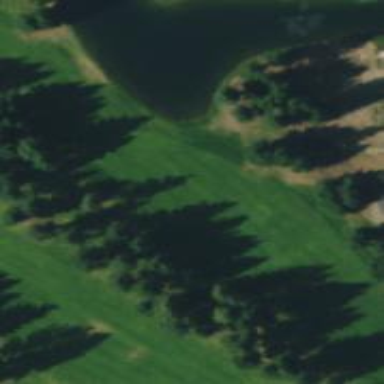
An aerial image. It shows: View of golf hole.